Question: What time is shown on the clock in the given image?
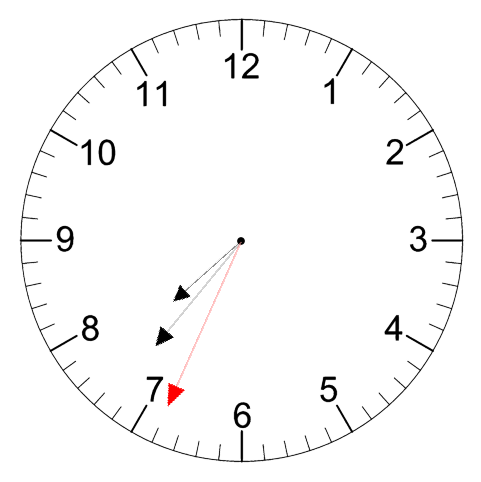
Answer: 07:36:34